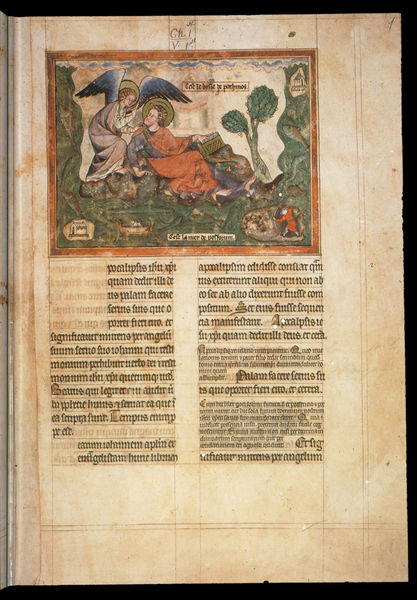
Titel: Douce Apokalypse (Apokalypse in französischer und lateinischer Prosa mit französischen und lateinischen Glossen)
Institution: Oxford, Bodleian Library
Schlagwörter: baum, blau, flügel, bäume, grün, landschaft, gras, rot, rahmen, bild, pflanzen, engel, garten, inschrift, buch, seite, illustration, text, beschriftung, buchseite, heiligenschein, mittelalter, heiliger, heilige, fraktur, handschrift, abbildung, kalligrafie